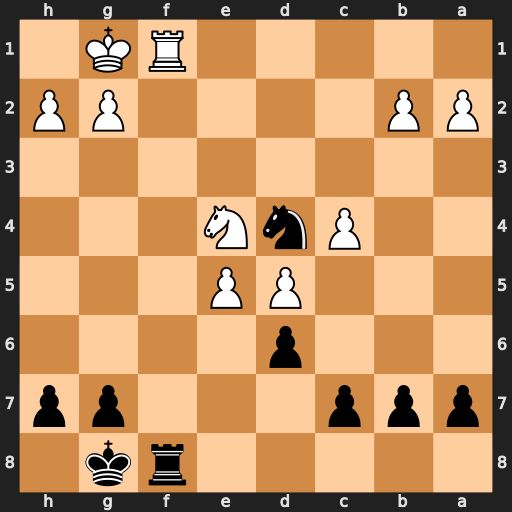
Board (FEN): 5rk1/ppp3pp/3p4/3PP3/2PnN3/8/PP4PP/5RK1
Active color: b
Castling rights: -
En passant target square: -
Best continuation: Ne2+ Kh1 Rxf1#